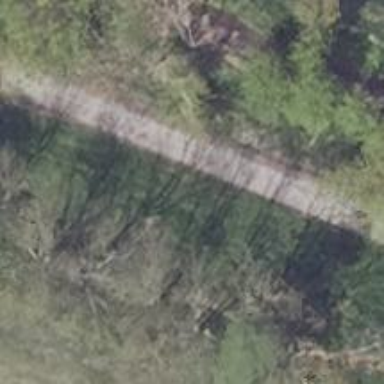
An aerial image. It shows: Track road with grade4 tracktype.